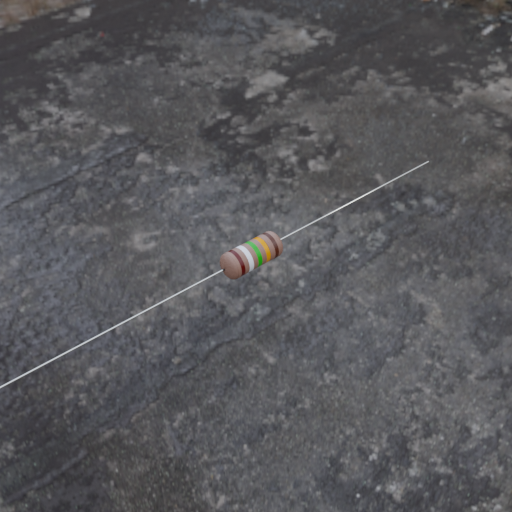
Resistor colour bands (in order): brown, white, green, orange, brown